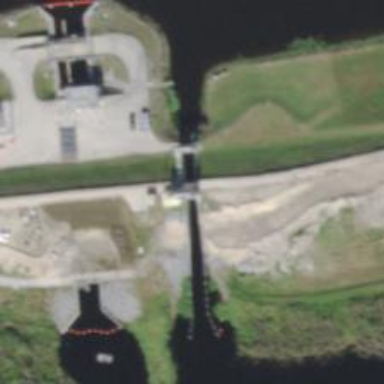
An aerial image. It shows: Lock gate on waterway.